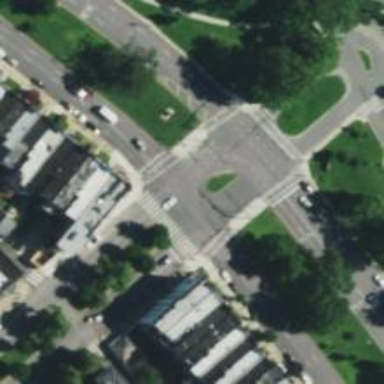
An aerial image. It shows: Footway located on traffic island.